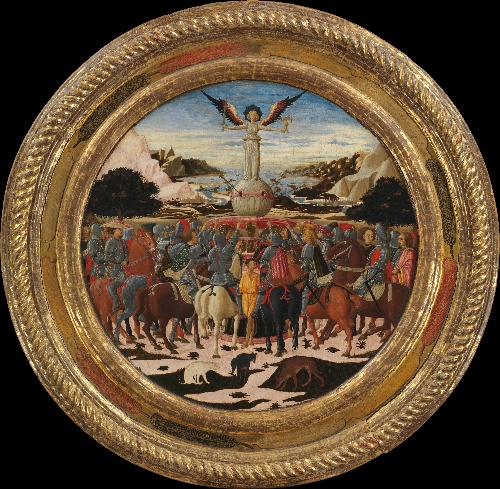
Title: The Triumph of Fame; (reverse) Impresa of the Medici Family and Arms of the Medici and Tornabuoni Families
Artist: Giovanni di ser Giovanni Guidi (called Scheggia)
Artist bio: Italian, San Giovanni Valdarno 1406–1486 Florence
Date: ca. 1449
Object type: Painting, birth tray
Classification: Paintings
Medium: Tempera, silver, and gold on wood
Dimensions: Overall, with engaged frame, diameter 36 1/2 in. (92.7 cm); recto, painted surface, diameter 24 5/8 in. (62.5 cm); verso, painted surface, diameter 29 5/8 in. (75.2 cm)
Department: European Paintings
Credit line: Purchase in memory of Sir John Pope-Hennessy: Rogers Fund, The Annenberg Foundation, Drue Heinz Foundation, Annette de la Renta, Mr. and Mrs. Frank E. Richardson, and The Vincent Astor Foundation Gifts, Wrightsman and Gwynne Andrews Funds, special funds, and Gift of the children of Mrs. Harry Payne Whitney, Gift of Mr. and Mrs. Joshua Logan, and other gifts and bequests, by exchange, 1995
Accession year: 1995
Repository: Metropolitan Museum of Art, New York, NY
Tags: Animals|Horses|Armor|Men|Dogs